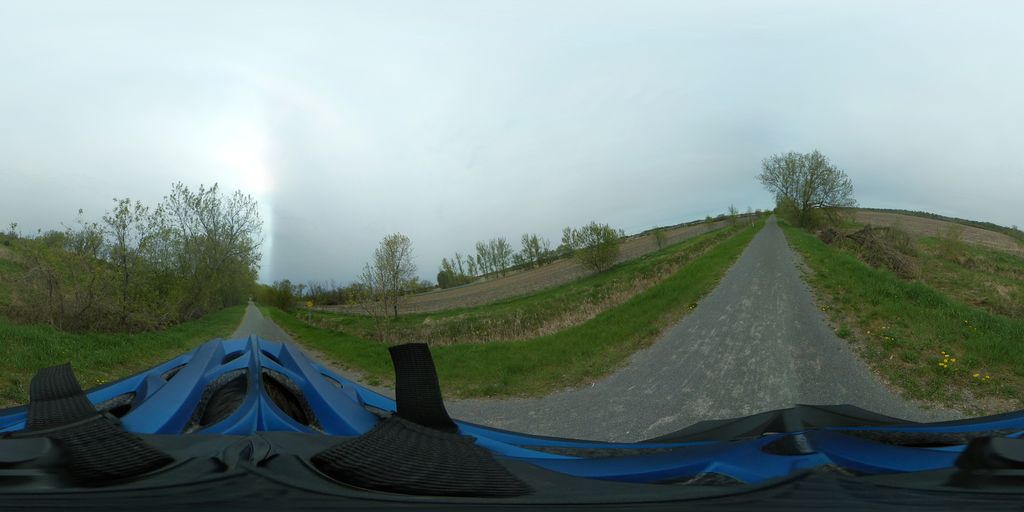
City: ottawa-gatineau